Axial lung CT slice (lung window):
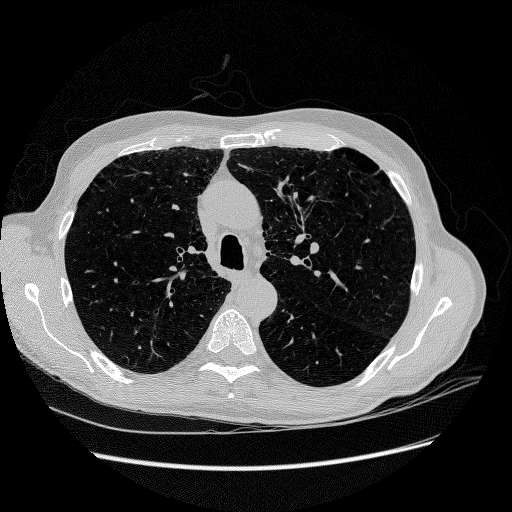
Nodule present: no